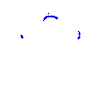
Particle: kaon